Aerial crown-view tile of a tropical tree (Barro Colorado Island, Panama), acquired 20240716:
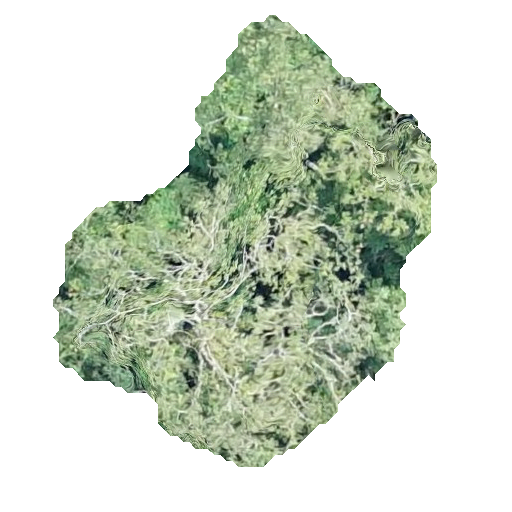
Species: Cordia alliodora
GBIF accepted scientific name: Cordia alliodora
Crown area: 163.645 m²